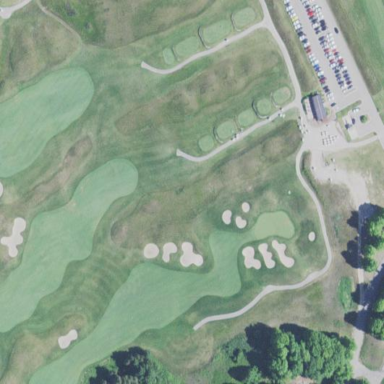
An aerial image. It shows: Area with grass used as rough in golf course.